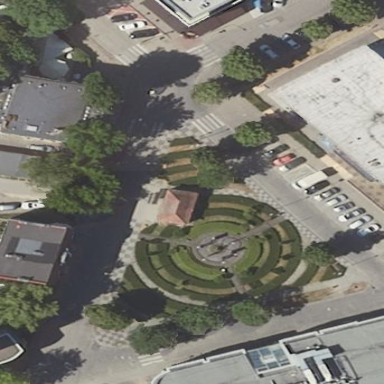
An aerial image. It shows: Square.